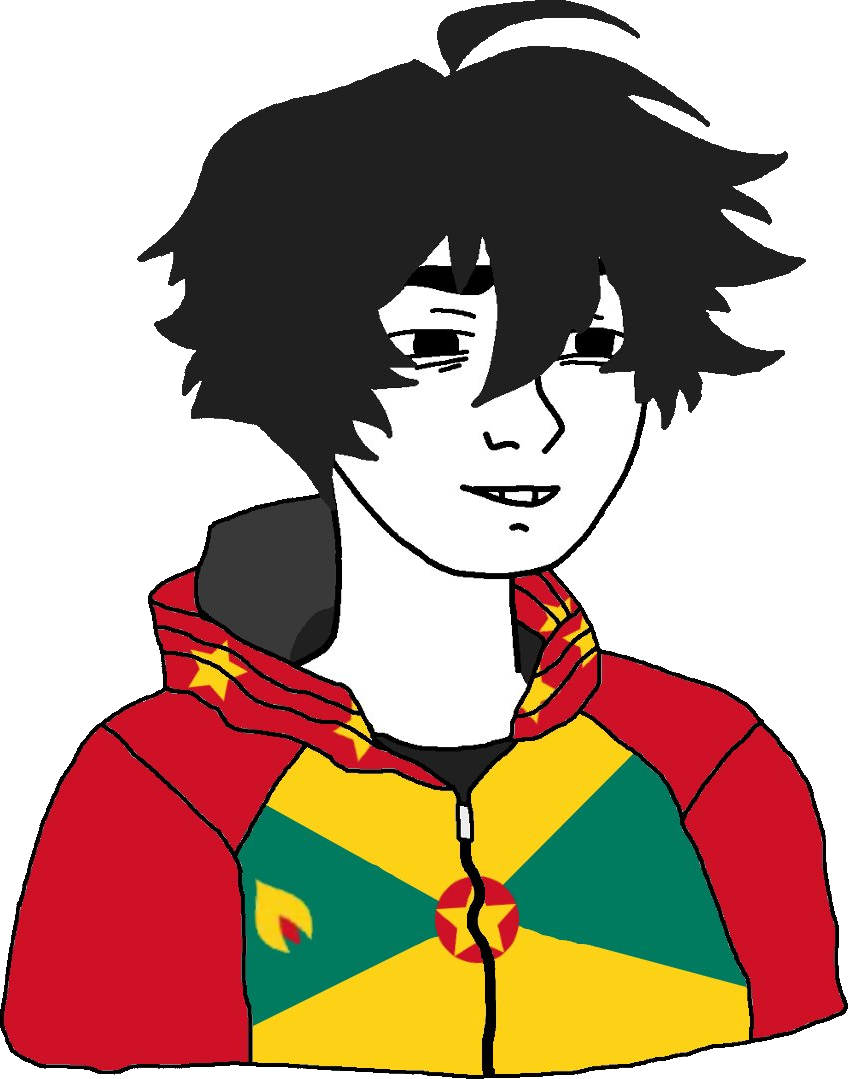
Label: 5_Twinkjak